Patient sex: M
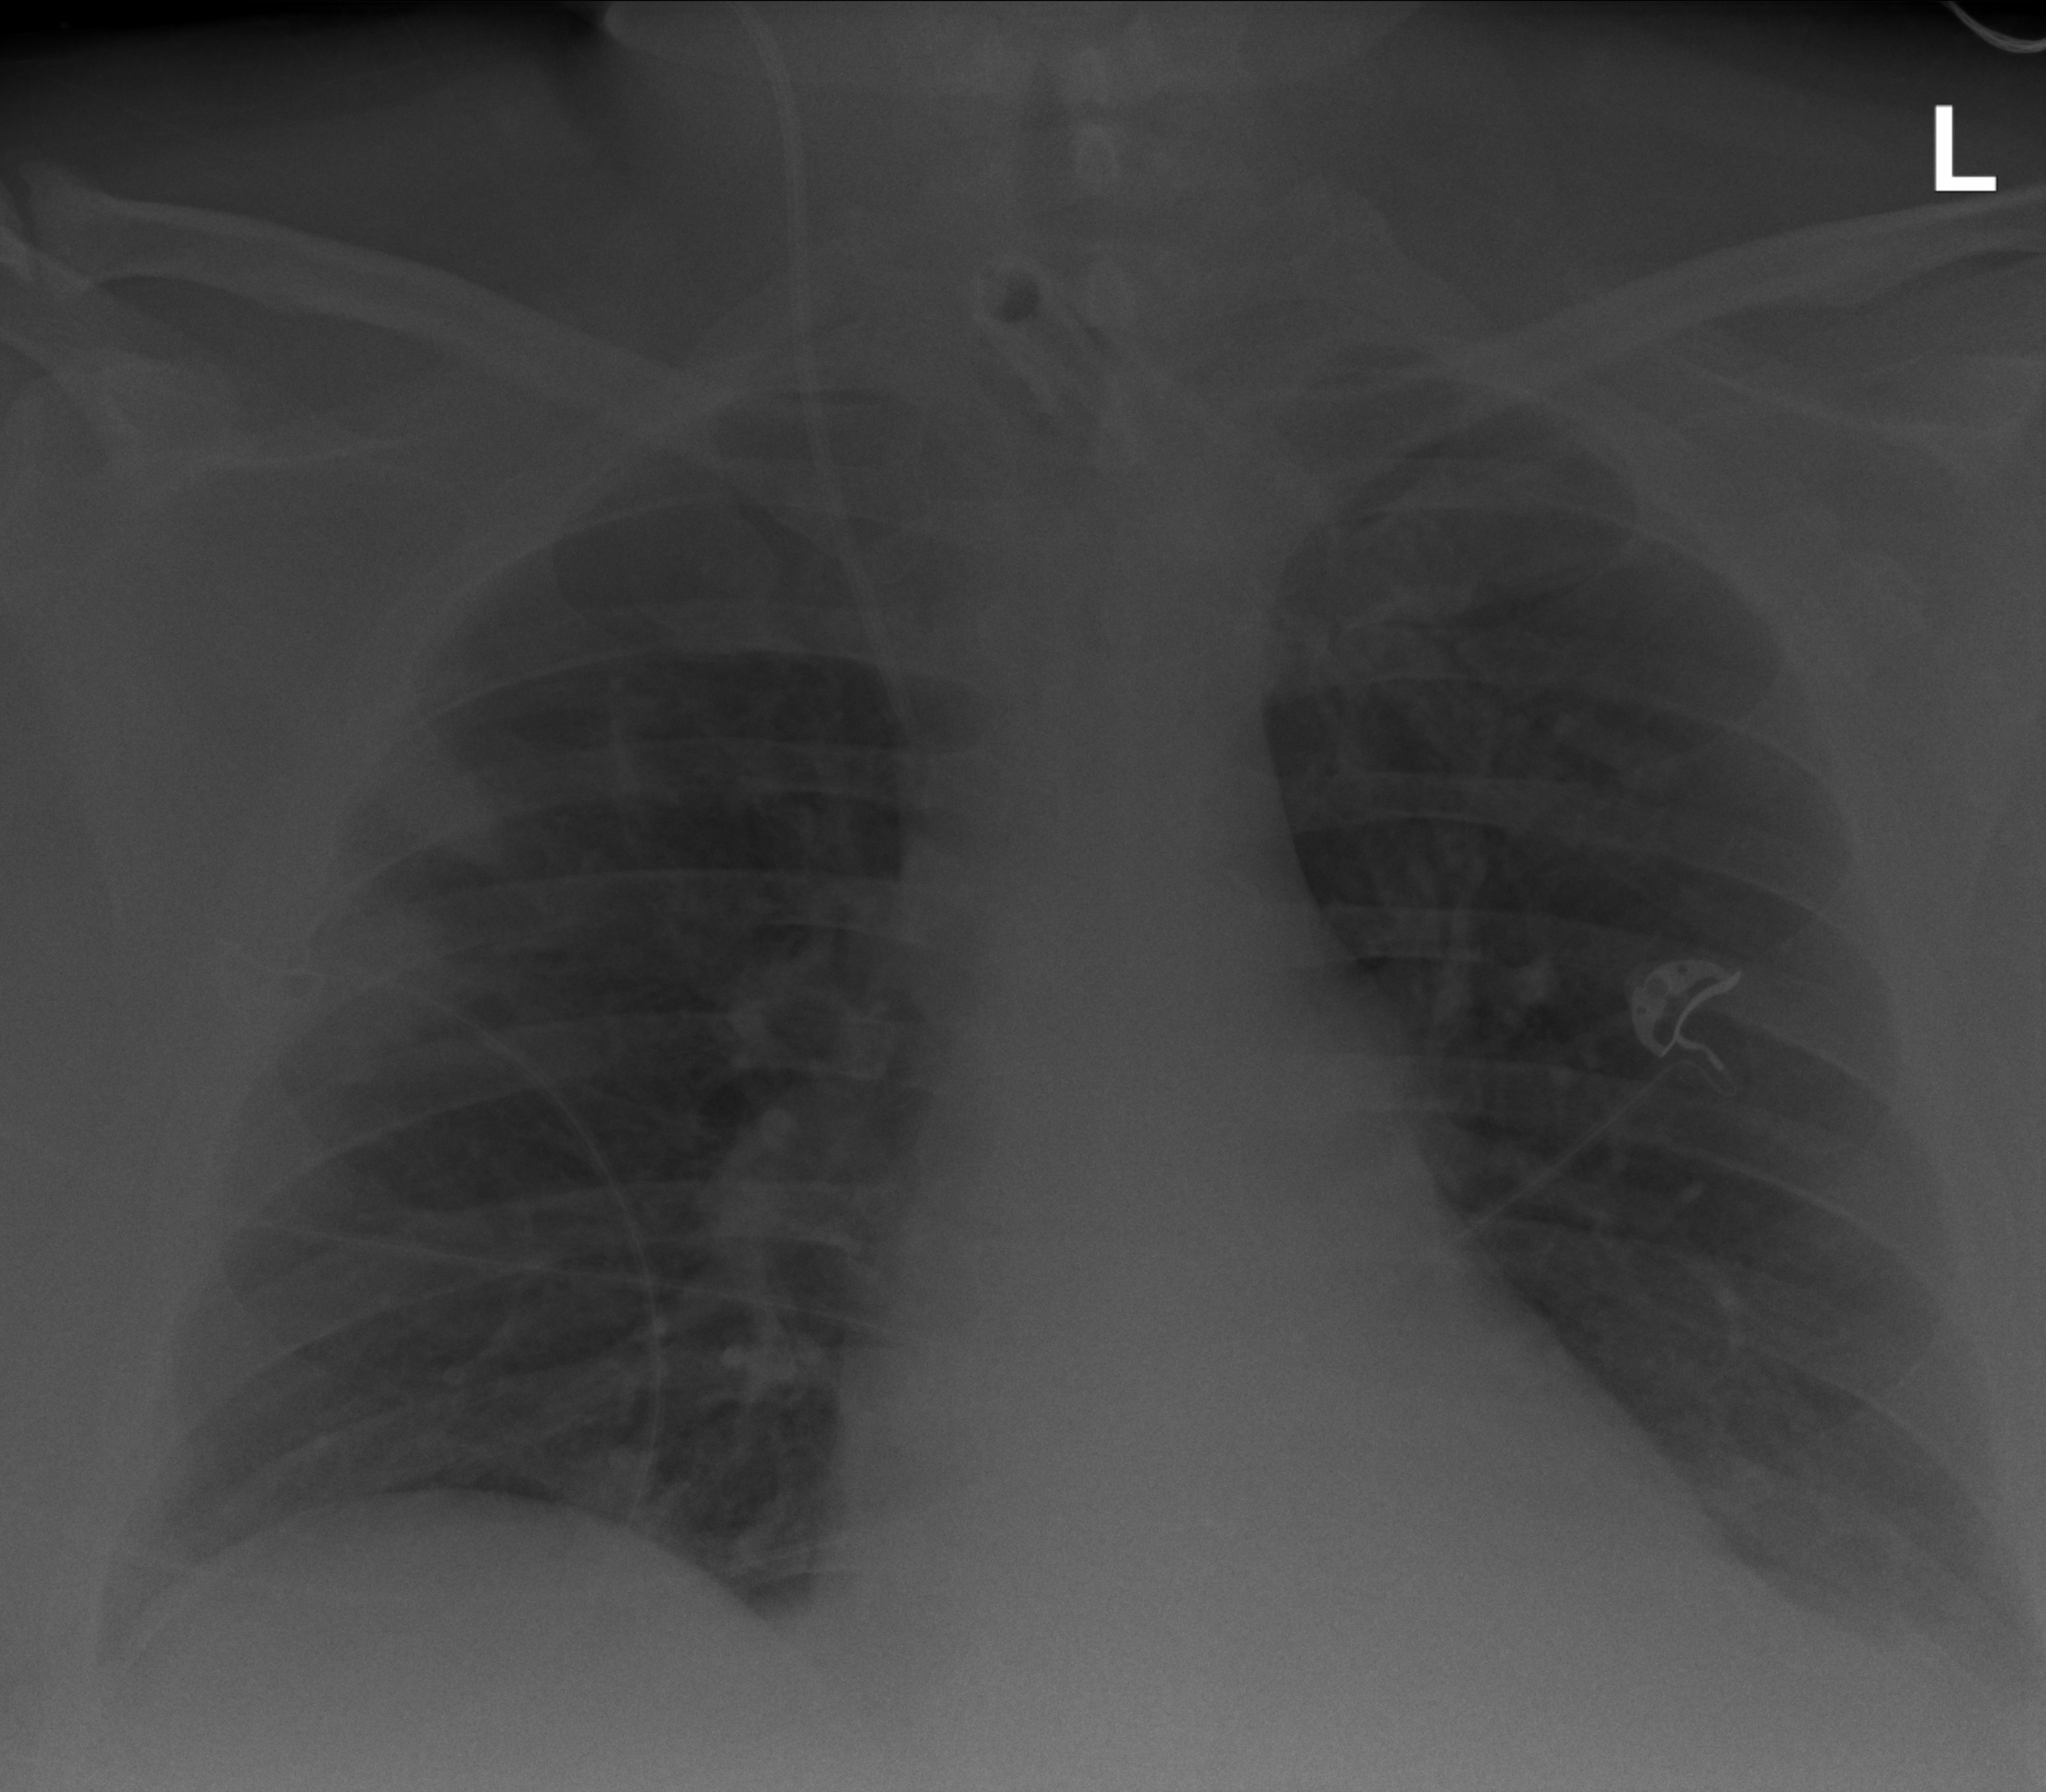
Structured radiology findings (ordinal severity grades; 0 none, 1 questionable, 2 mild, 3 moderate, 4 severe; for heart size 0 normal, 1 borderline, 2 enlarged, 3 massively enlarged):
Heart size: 1
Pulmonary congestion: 2
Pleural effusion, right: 0
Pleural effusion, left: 2
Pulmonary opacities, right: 0
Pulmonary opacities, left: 0
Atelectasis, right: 0
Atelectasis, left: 0